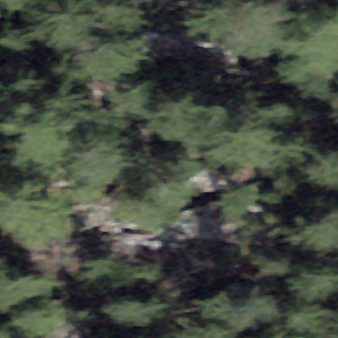
Label: bouldering_area